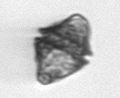
Label: Kryptoperidinium_triquetrum